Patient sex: F
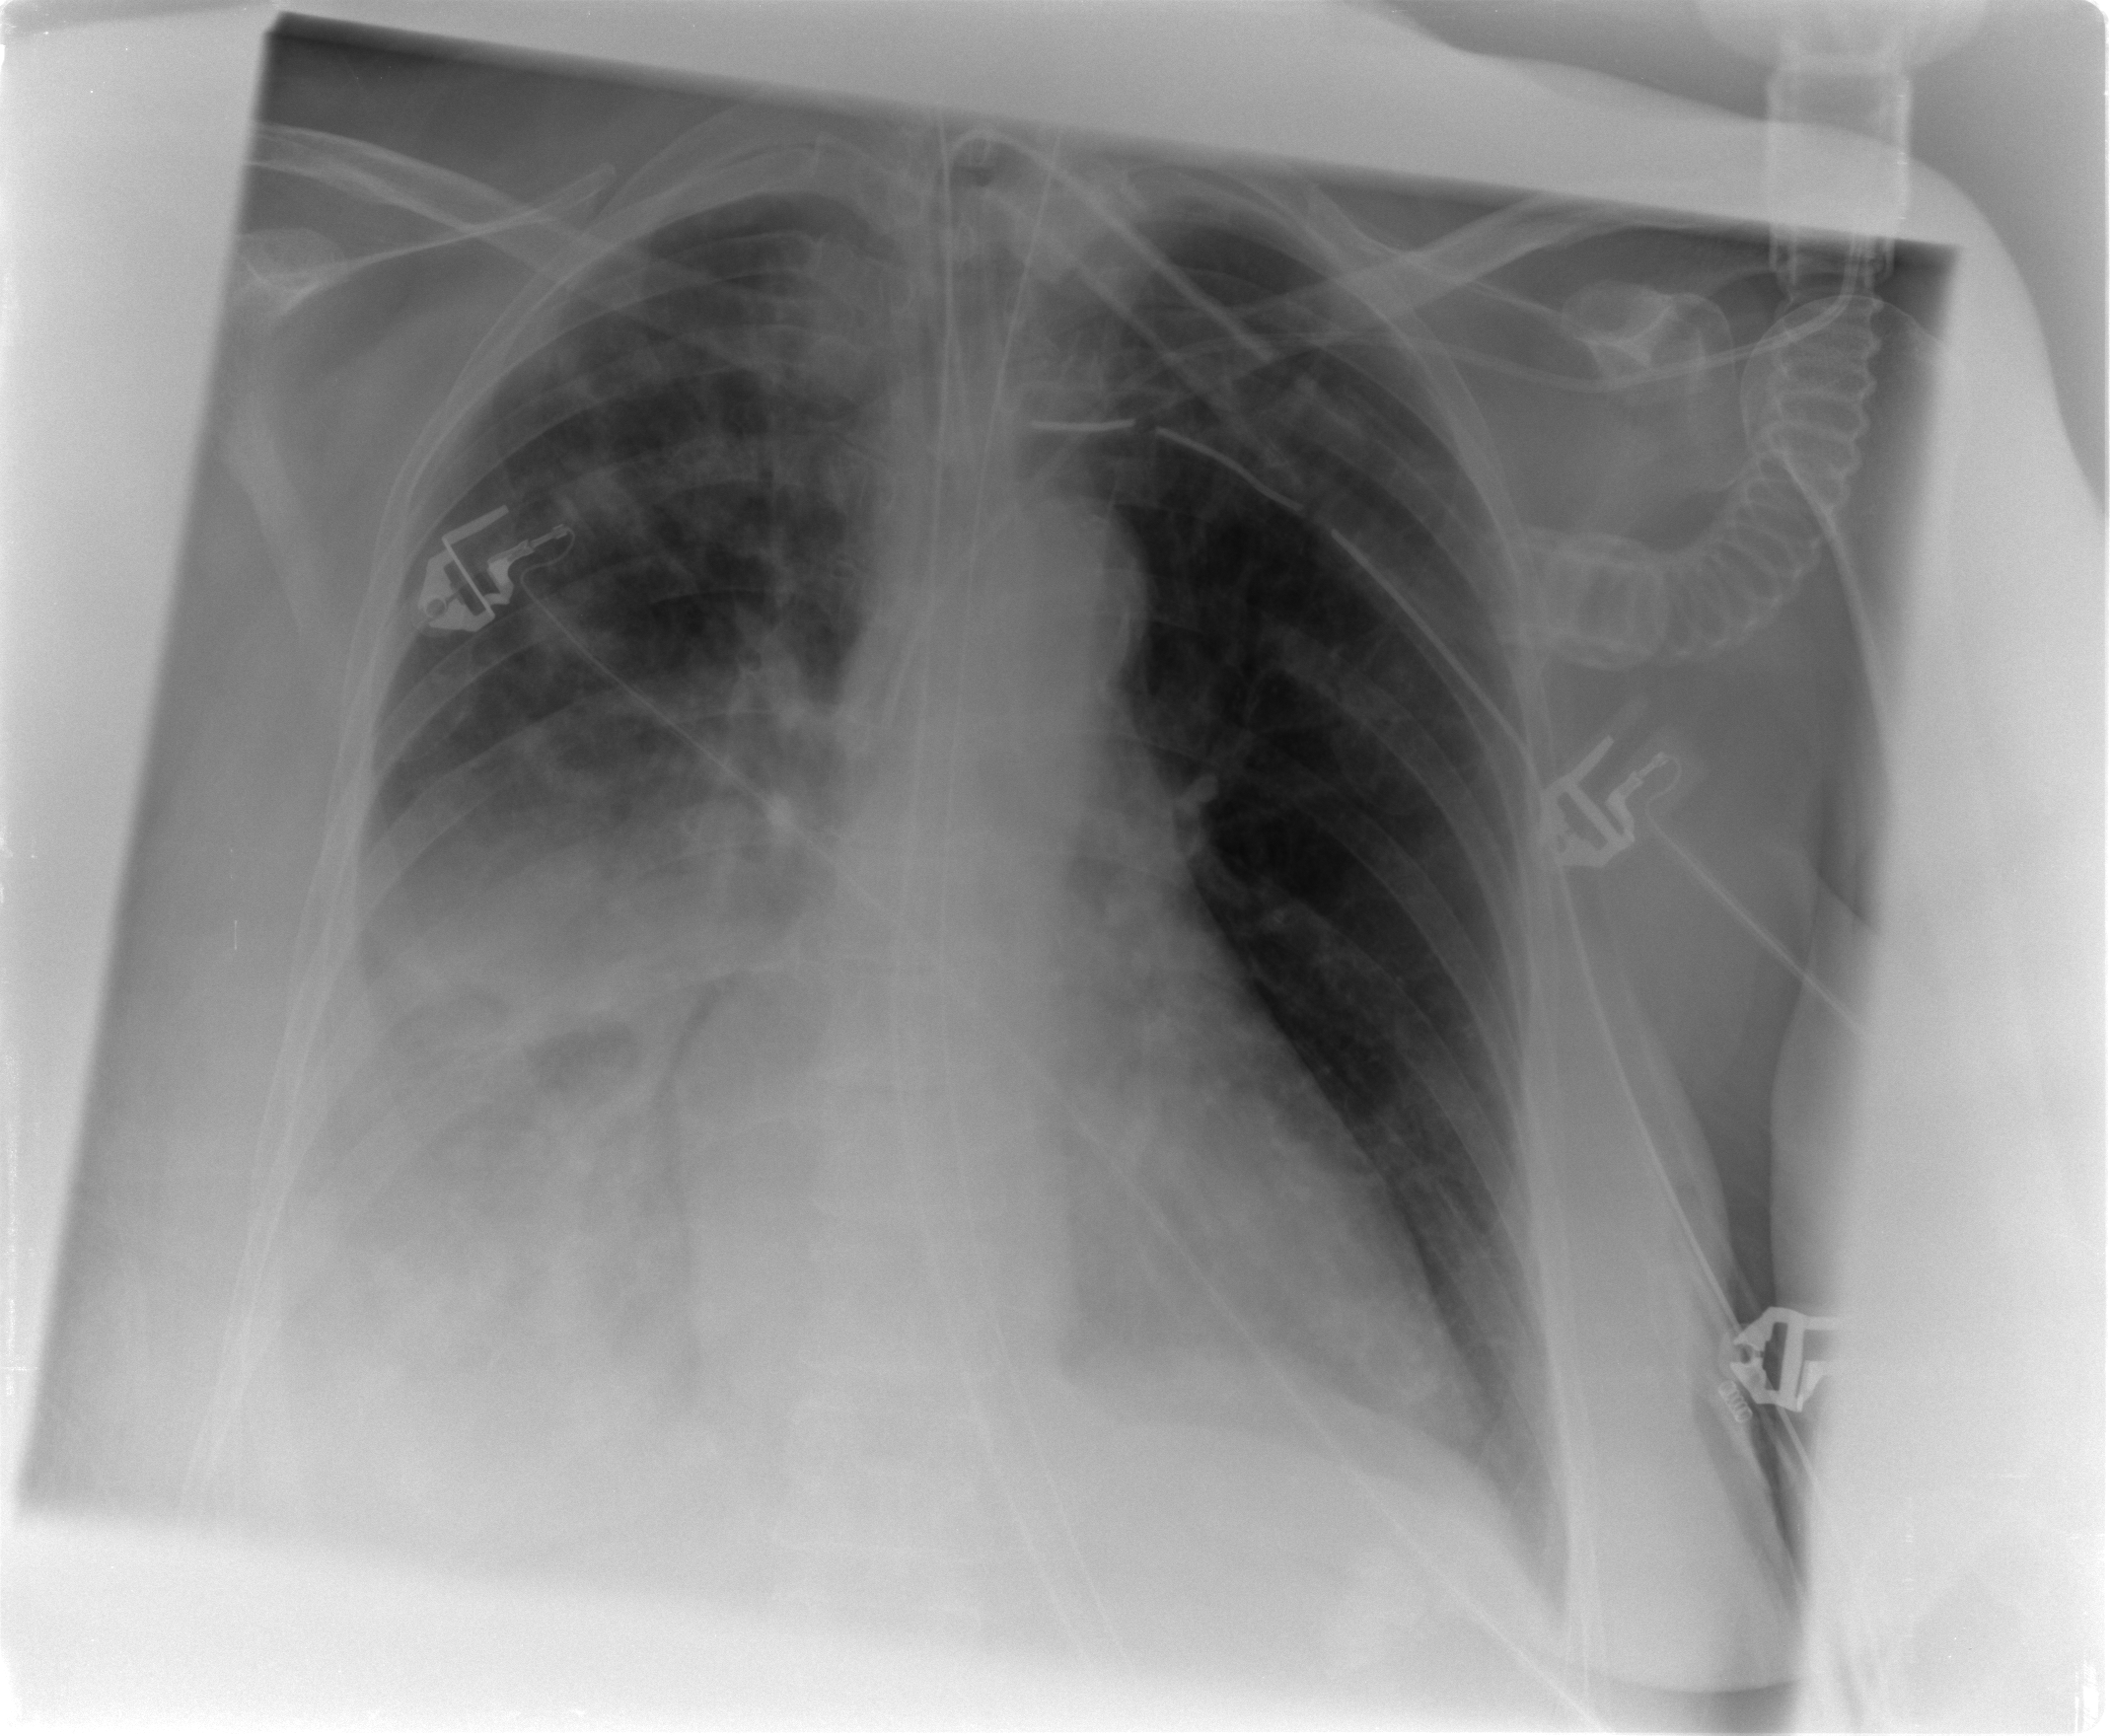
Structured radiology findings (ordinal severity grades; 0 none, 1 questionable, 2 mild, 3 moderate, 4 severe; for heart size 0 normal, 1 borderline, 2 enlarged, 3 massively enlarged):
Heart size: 1
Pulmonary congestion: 1
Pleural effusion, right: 3
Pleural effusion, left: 0
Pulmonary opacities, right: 3
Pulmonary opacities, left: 0
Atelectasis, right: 3
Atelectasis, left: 1